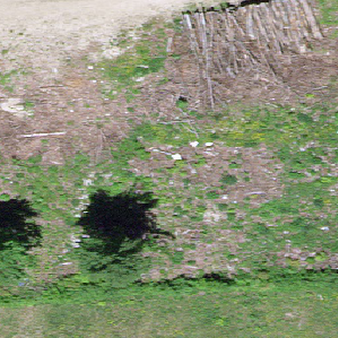
Label: other